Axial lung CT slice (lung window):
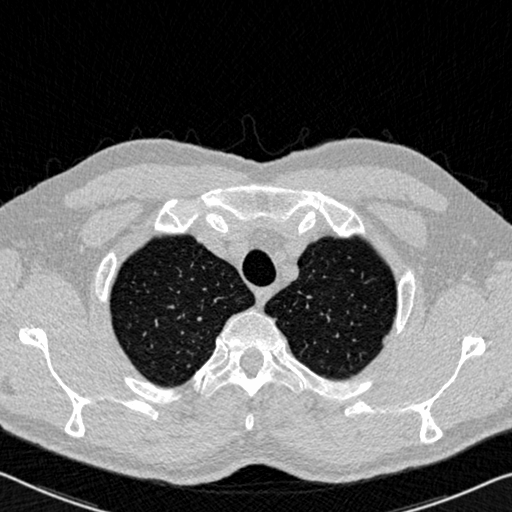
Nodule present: no